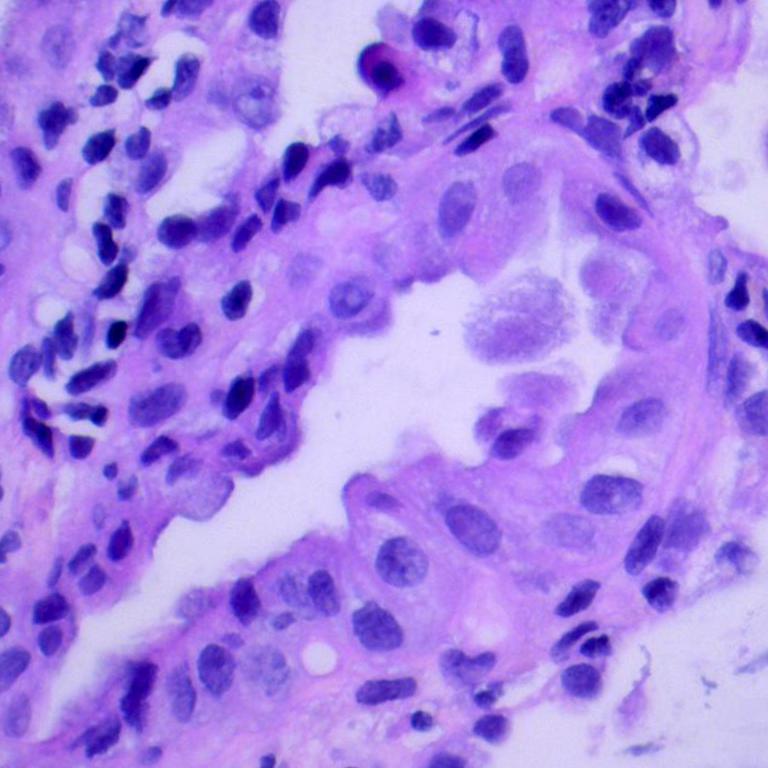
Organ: lung
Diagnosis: adenocarcinomas